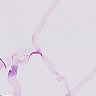
Metastatic tissue present: no